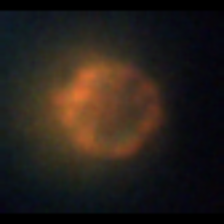
Taxon: Ciliates
Group: Other